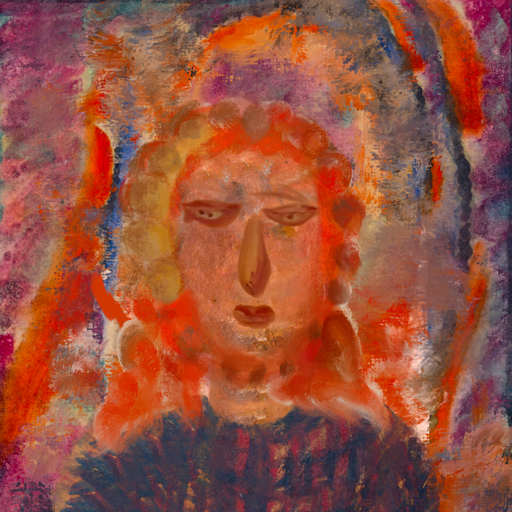
Background: Experience, Head And Neck Front: Boggyland, Face Front: Pious_Lady, Bust: In_The_Sun, Hair Front: Rupkatha, Head Accessory: Blank, Second Necklace: Blank, Necklace: Blank, Baby: Blank